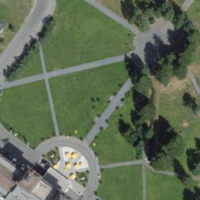
EUNIS habitat code: 53
Species observed at this site:
Tachymarptis melba
Podiceps cristatus
Periparus ater
Chloris chloris
Turdus pilaris
Aythya fuligula
Turdus viscivorus
Passer domesticus
Motacilla alba
Turdus merula